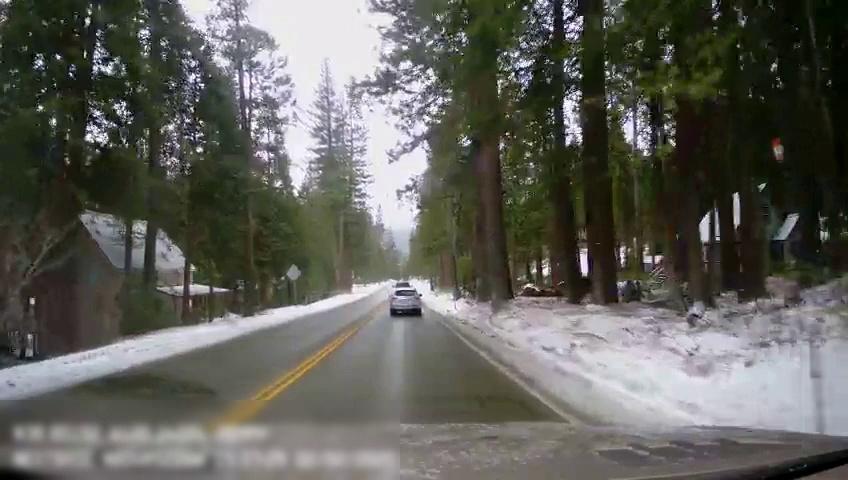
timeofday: Day
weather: Snowy
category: Drivable Space
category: Vehicles | Truck
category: Vehicles | SUV
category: Lanes | Current Lane
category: Lanes | Opposite Lane
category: Lanes | Current Lane